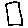
Label: square